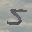
Label: 5